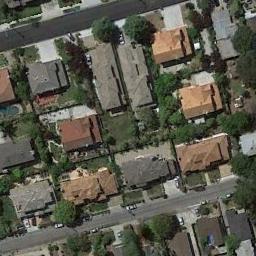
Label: medium_residential